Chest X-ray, PA view. Patient: 30 years old, sex F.
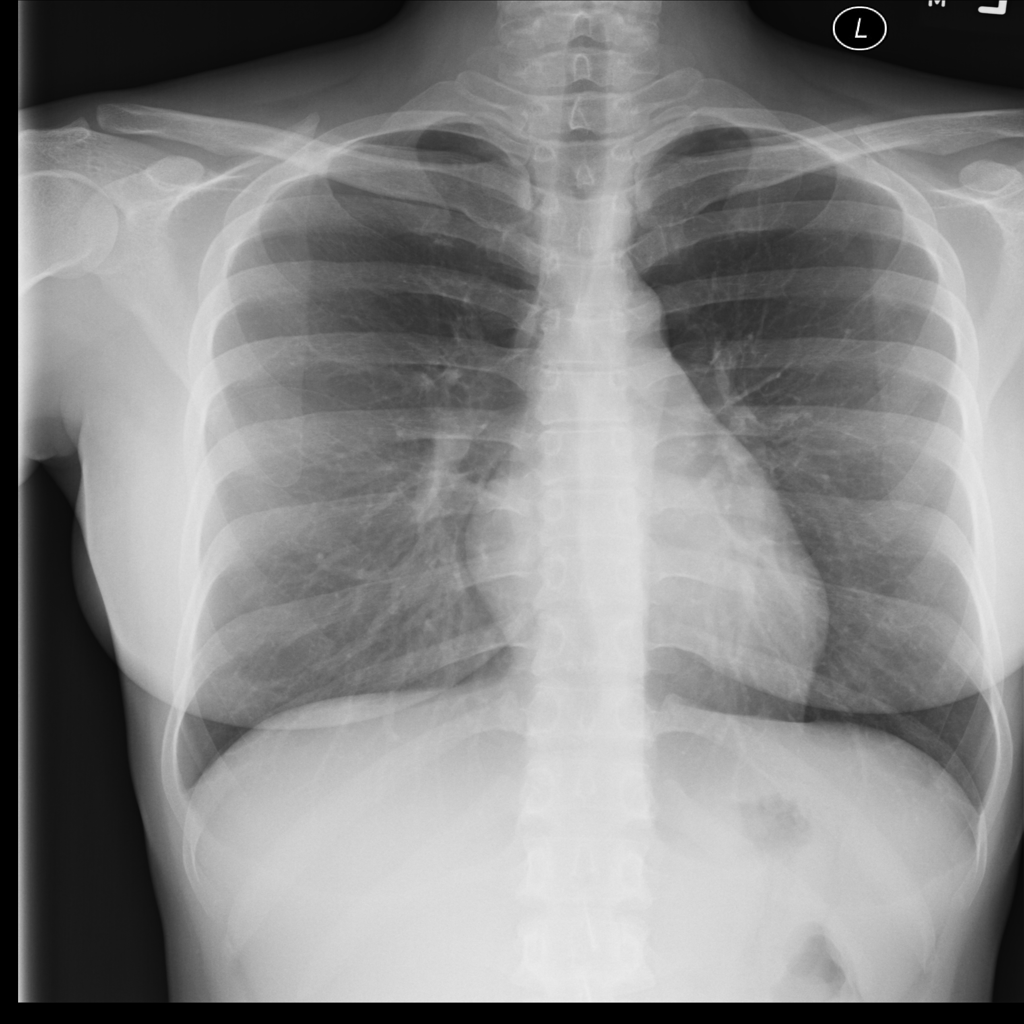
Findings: No Finding